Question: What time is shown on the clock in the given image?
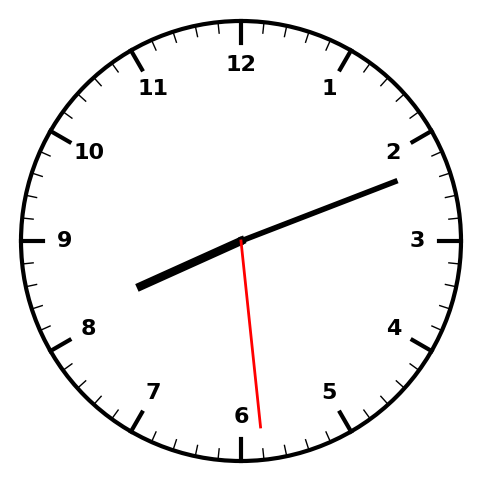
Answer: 08:11:29